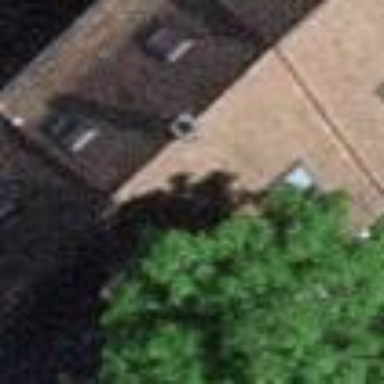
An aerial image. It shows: Terrace building.